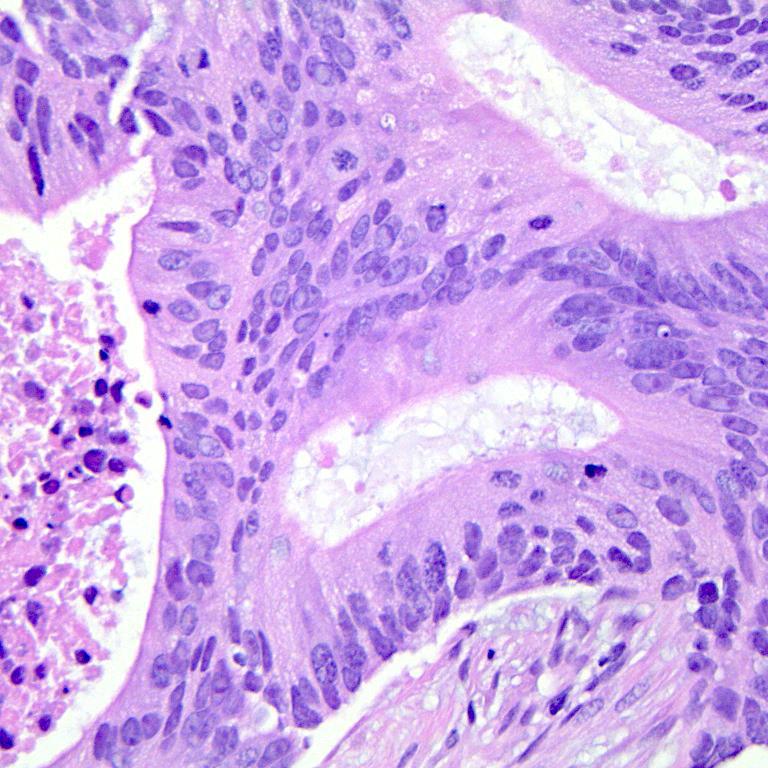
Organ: colon
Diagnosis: adenocarcinomas